Field crop: tomato
Growth stage: 1
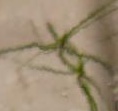
Species: cyperus